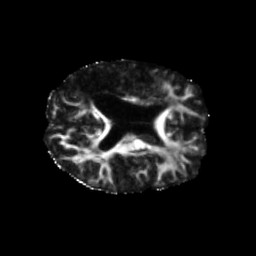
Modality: FA
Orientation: axial
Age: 69
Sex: female
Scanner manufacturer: siemens
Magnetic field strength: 3 T
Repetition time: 5.47 s
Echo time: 0.0854 s